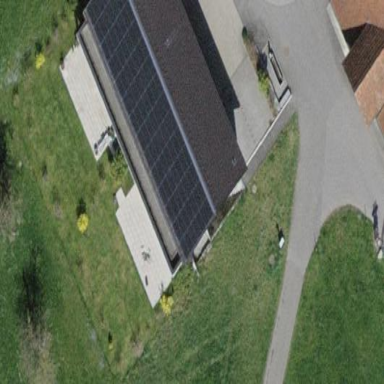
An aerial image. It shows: Gabled roof on farm auxiliary building.